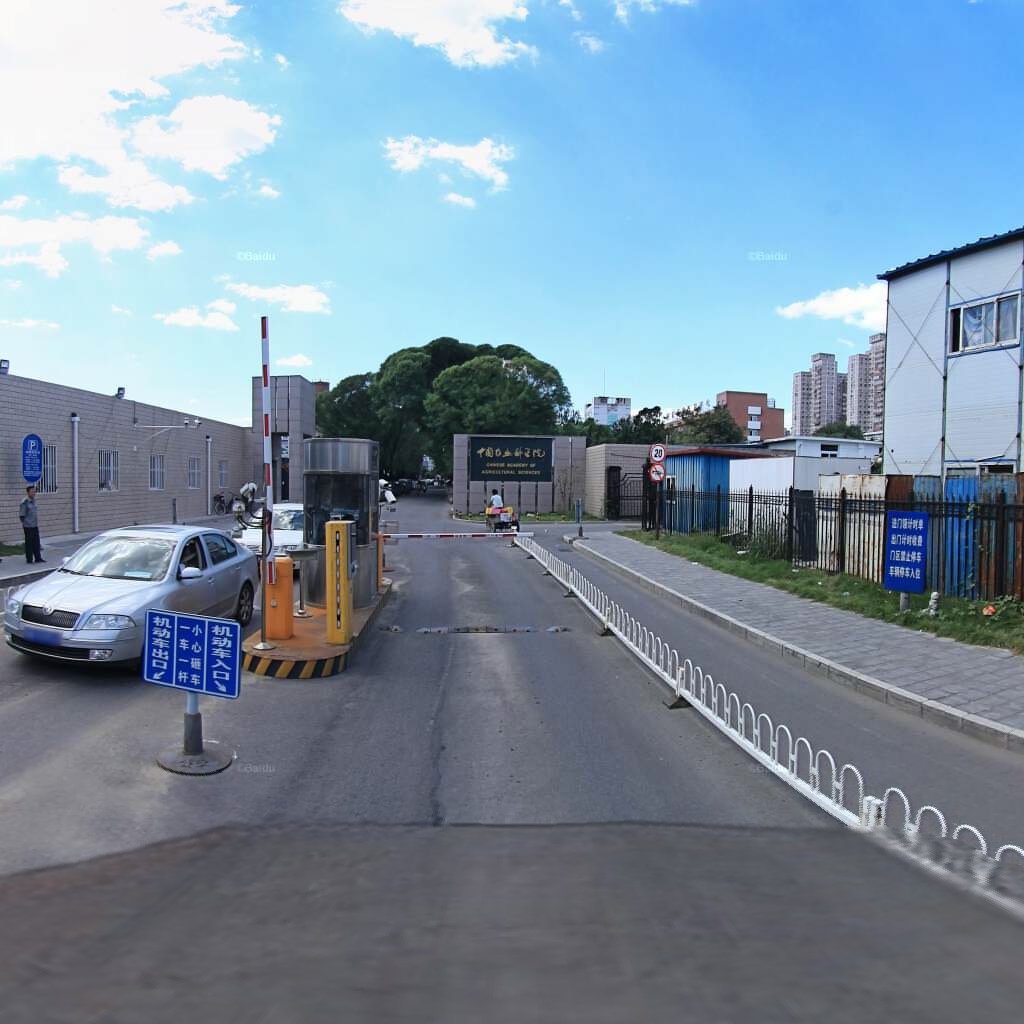
Region: Haidian
Road damage annotations: longitudinal patch